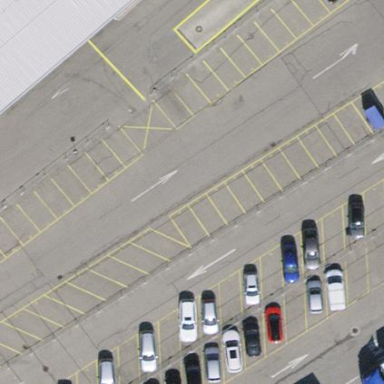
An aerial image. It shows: Parking area with asphalt surface.